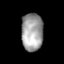
Tissue: lung
Cell type: T cells
Senescence score: 0.2074
Nuclear area (px): 804
Mean DAPI intensity: 159.204